Field crop: tomato
Growth stage: 2
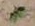
Species: solanum